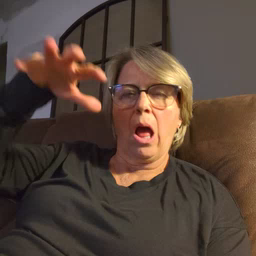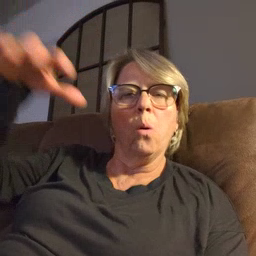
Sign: cloud